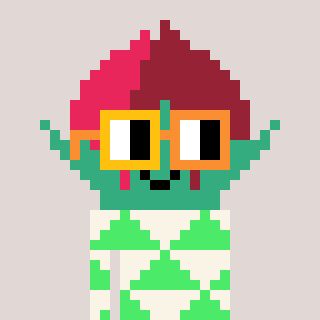
a pixel art character with square yellow and orange glasses, a rosebud-shaped head and a teal-colored body on a warm background